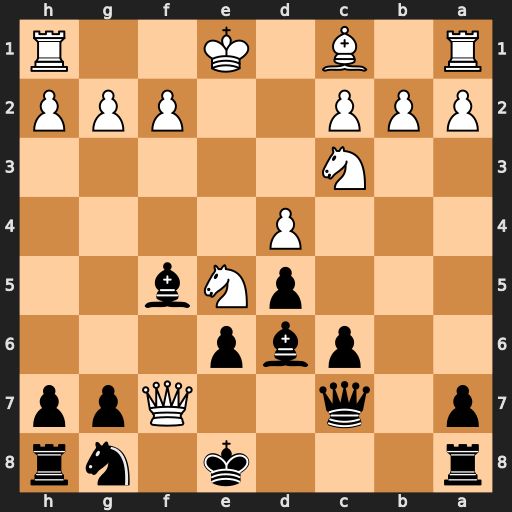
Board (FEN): r3k1nr/p1q2Qpp/2pbp3/3pNb2/3P4/2N5/PPP2PPP/R1B1K2R
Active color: b
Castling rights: KQkq
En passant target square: -
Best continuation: Qxf7 Nxf7 Kxf7